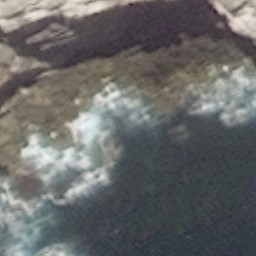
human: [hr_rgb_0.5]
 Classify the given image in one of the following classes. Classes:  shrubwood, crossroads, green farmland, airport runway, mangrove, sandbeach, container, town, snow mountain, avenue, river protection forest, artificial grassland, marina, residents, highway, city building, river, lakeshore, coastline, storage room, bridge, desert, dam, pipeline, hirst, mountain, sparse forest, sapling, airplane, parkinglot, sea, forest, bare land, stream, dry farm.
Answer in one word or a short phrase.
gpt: coastline